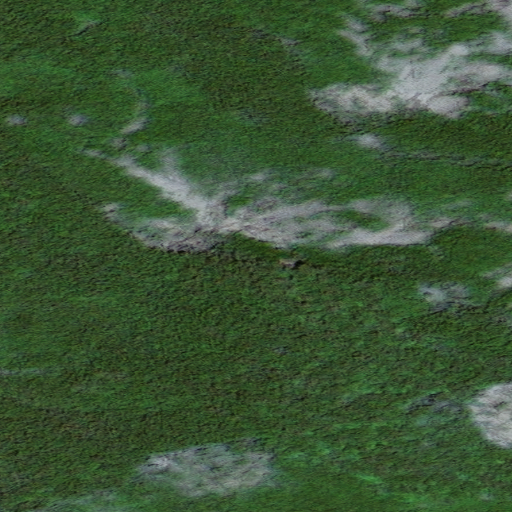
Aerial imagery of mountain in Alaska named Lucia Nunatak containing only unknown